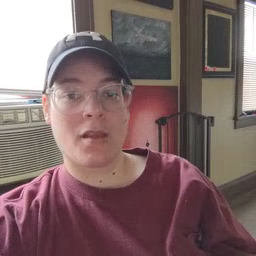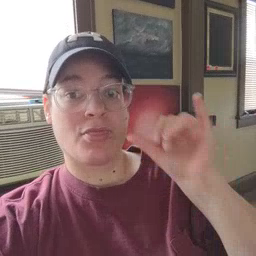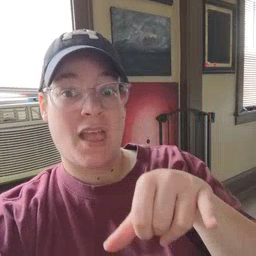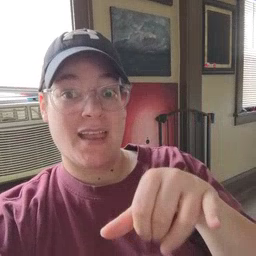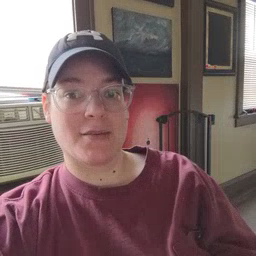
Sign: that